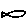
Label: fish